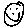
Label: smiley face